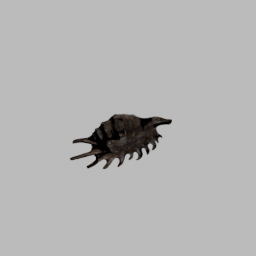
Label: animals